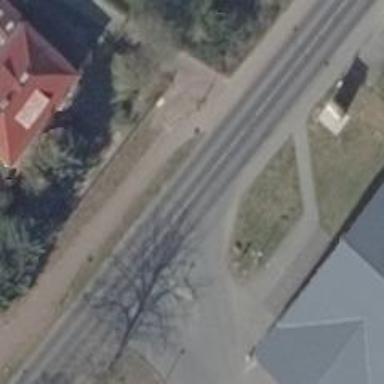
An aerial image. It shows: Tertiary road with asphalt surface. There are separate sidewalks on both sides and lane markings are present.